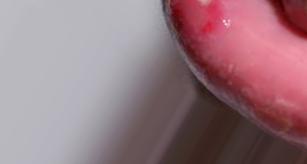
Condition: Mouth Ulcer